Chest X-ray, AP view. Patient: 44 years old, sex F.
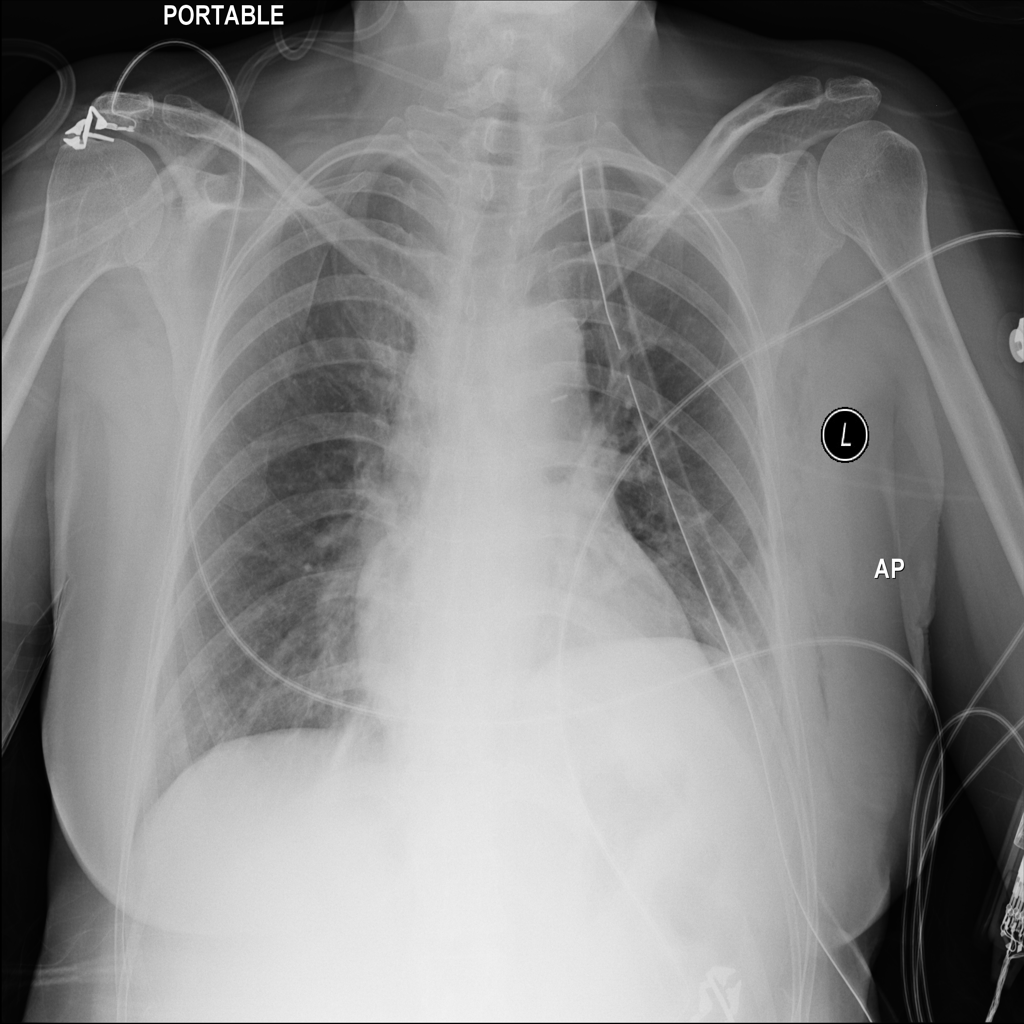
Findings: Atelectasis